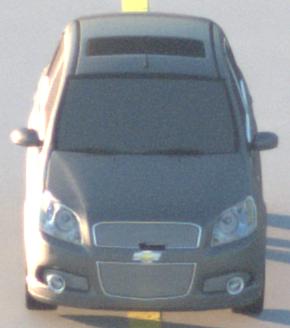
Make: Chevrolet
Model: Aveo 1.2
Detailed model: Aveo
Model produced from: 2008/06
Model produced until: 2011/01
Doors: 3
Color: gray
Road condition: dry road
Daytime: sunrise or sunset
Contrast: high contrast